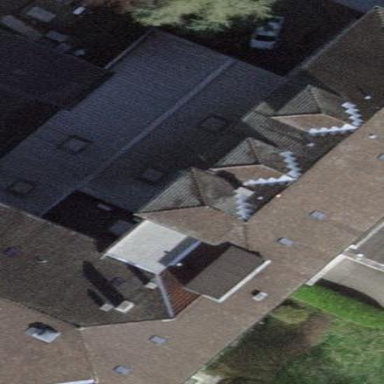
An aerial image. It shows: Part of building.